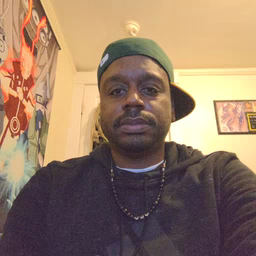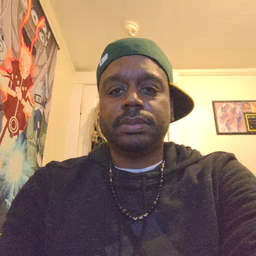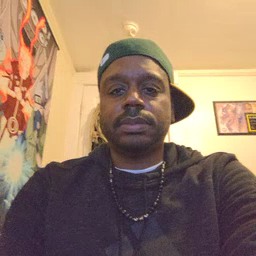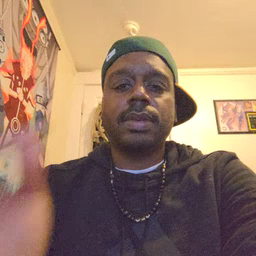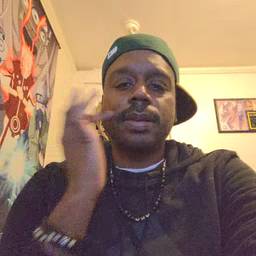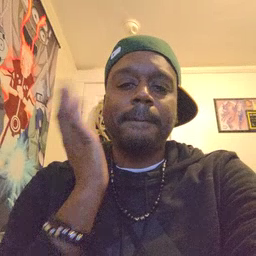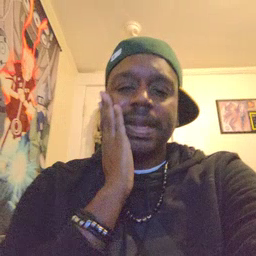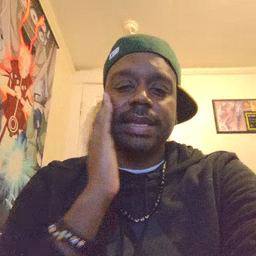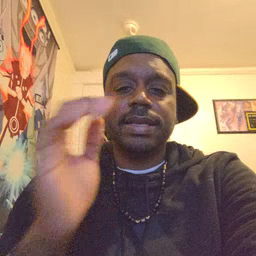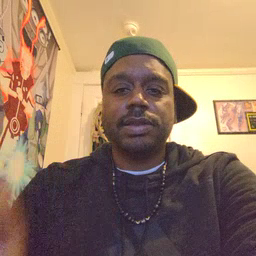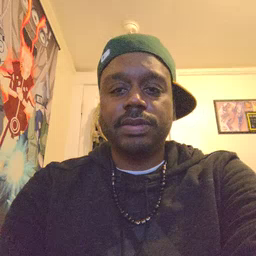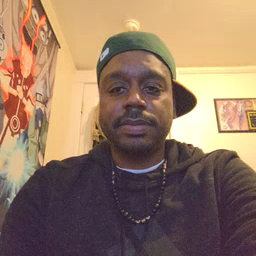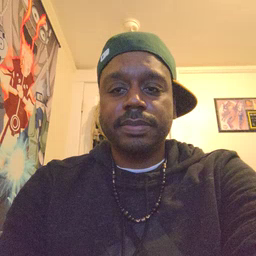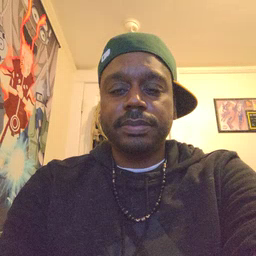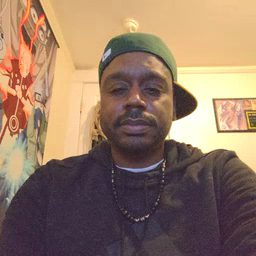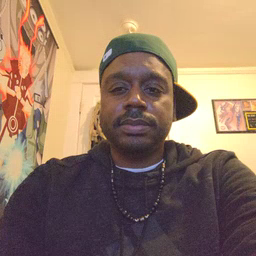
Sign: bee